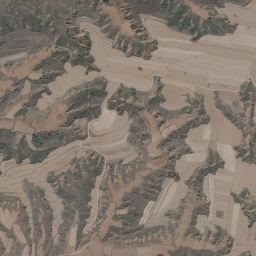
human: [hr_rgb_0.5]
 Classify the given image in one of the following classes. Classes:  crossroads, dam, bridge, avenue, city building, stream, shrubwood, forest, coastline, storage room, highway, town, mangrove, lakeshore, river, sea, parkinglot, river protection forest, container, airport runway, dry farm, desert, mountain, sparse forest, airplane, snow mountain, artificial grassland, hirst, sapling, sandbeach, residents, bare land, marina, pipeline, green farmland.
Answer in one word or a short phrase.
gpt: mountain